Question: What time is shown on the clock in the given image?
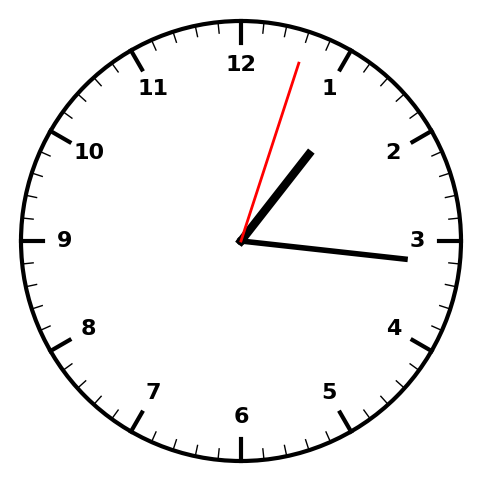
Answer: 01:16:03